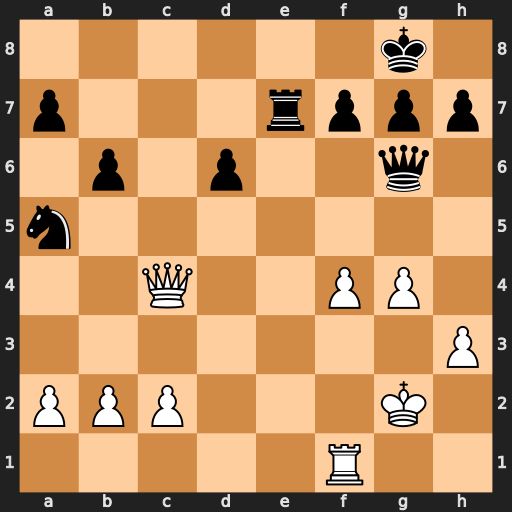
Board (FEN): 6k1/p3rppp/1p1p2q1/n7/2Q2PP1/7P/PPP3K1/5R2
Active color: w
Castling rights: -
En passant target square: -
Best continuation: Qc8+ Re8 Qxe8#